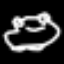
Label: frog